Question: I have a problem that the designer won't display forms. It fails with the error Designer giving a warning as follows:

How can I fix this problem ?
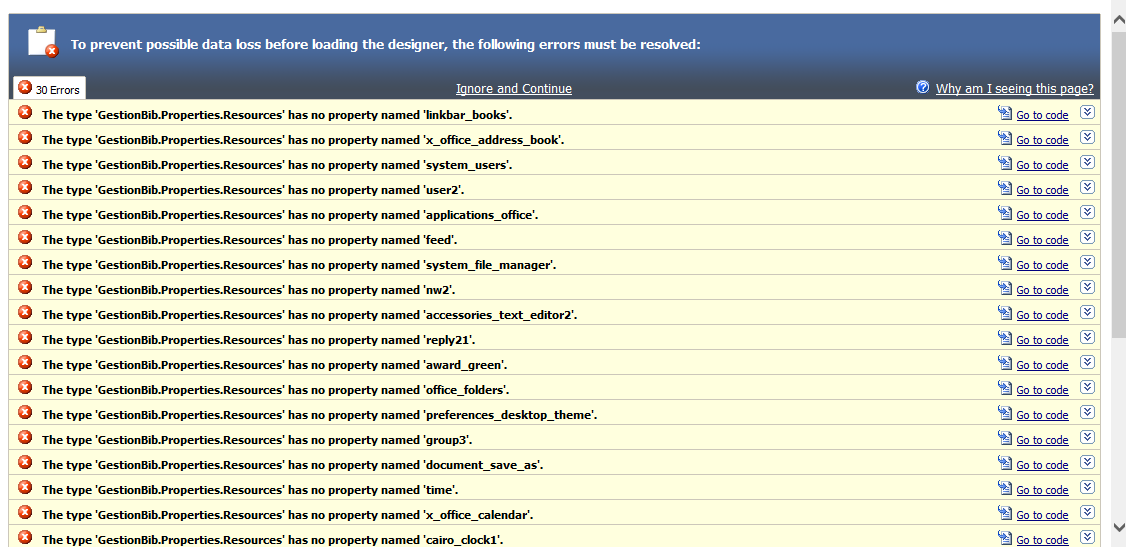
Answer: It appears that you are missing items required to load this form in your application .
You can access the of a project by right-clicking the project and selecting . Then, clicking on from the left pane.

The errors you receive indicates that items required to load this form in your application which is supposed to be loaded from the are not found. In most cases, these items can be
You may want to change the designer code or restore the items missing back to .
: Resources might be , , , , or .
Thanks,
I hope you find this helpful :)